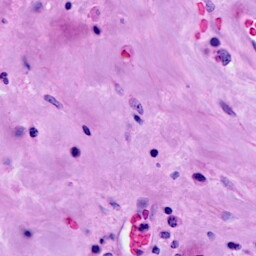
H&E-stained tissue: Breast